Question: For an equation, mathjax renders like as shown in image. Please help me to find the problem and fix. In codecogs latex editor, this is rendered properly. In MathType equation editor also it displays well.

Actual code follows.
'''
egin{align}f(x) &= Sin\: [\pi ]x-Sin[\pi ^{2}]x+Cos[-\pi ^{3}]x \\
[\pi ] &=[3.14]=3\\ [\pi ^{2}]&=[9.8596]=9\\
[-\pi ^{3}]&=[-9.8596]=-10 \\
f(
rac{\pi }{6}) &= Sin(3 imes
rac{\pi }{6})-Sin(9 imes
rac{\pi }
{6})+Cos(-10 imes
rac{\pi }{6})\\
&=Sin
rac{\pi }{2}-Sin
rac{3\pi }{2}+Cos(
rac{5\pi }{3})\\
&= 1-\left ( -1
ight )+
rac{1}{2}\\
& =2+
rac{1}{2}\\
&=
rac{5}{2} \end{align}
'''
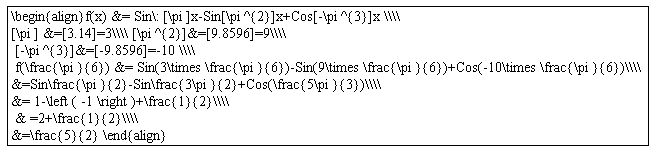
Answer: It seems the character [ is causing some problem with align environment and MathJax.
This seems to work for me (at least on <URL>:
'''
egin{align}
f(x) & = Sin(\pi)x - Sin(\pi^2)x + Cos(-\pi^3)*x \
\left[\pi
ight] & = \left[3.14
ight] = 3 \
\left[\pi ^{2}
ight] & = \left[9.8596
ight]=9 \
\left[-\pi ^{3}
ight] & = \left[-9.8596
ight]=-10 \
f(
rac{\pi }{6}) & = Sin(3 imes
rac{\pi }{6})-Sin(9 imes
rac{\pi}{6})+Cos(-10 imes
rac{\pi }{6})\
& = Sin
rac{\pi }{2}-Sin
rac{3\pi }{2}+Cos(
rac{5\pi }{3})\
& = 1-\left ( -1
ight )+
rac{1}{2}\
& = 2+
rac{1}{2}\
& =
rac{5}{2}
\end{align}
'''
Or use an equivalent symbole from one of the package that is installed with your MathJax solution